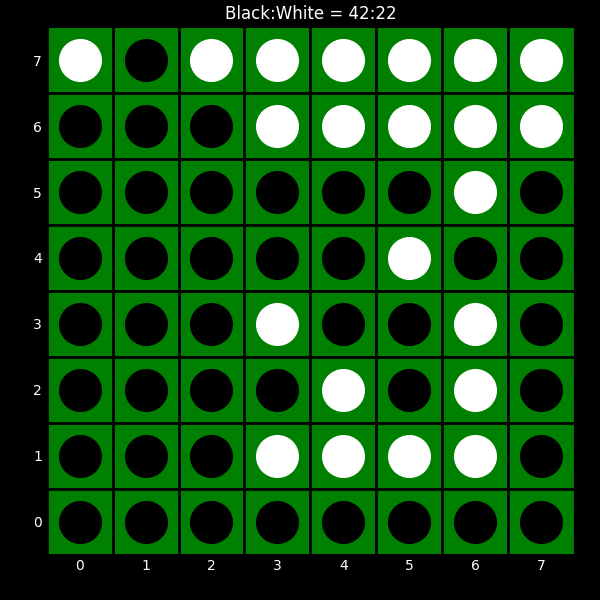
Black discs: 42
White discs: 22